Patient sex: F
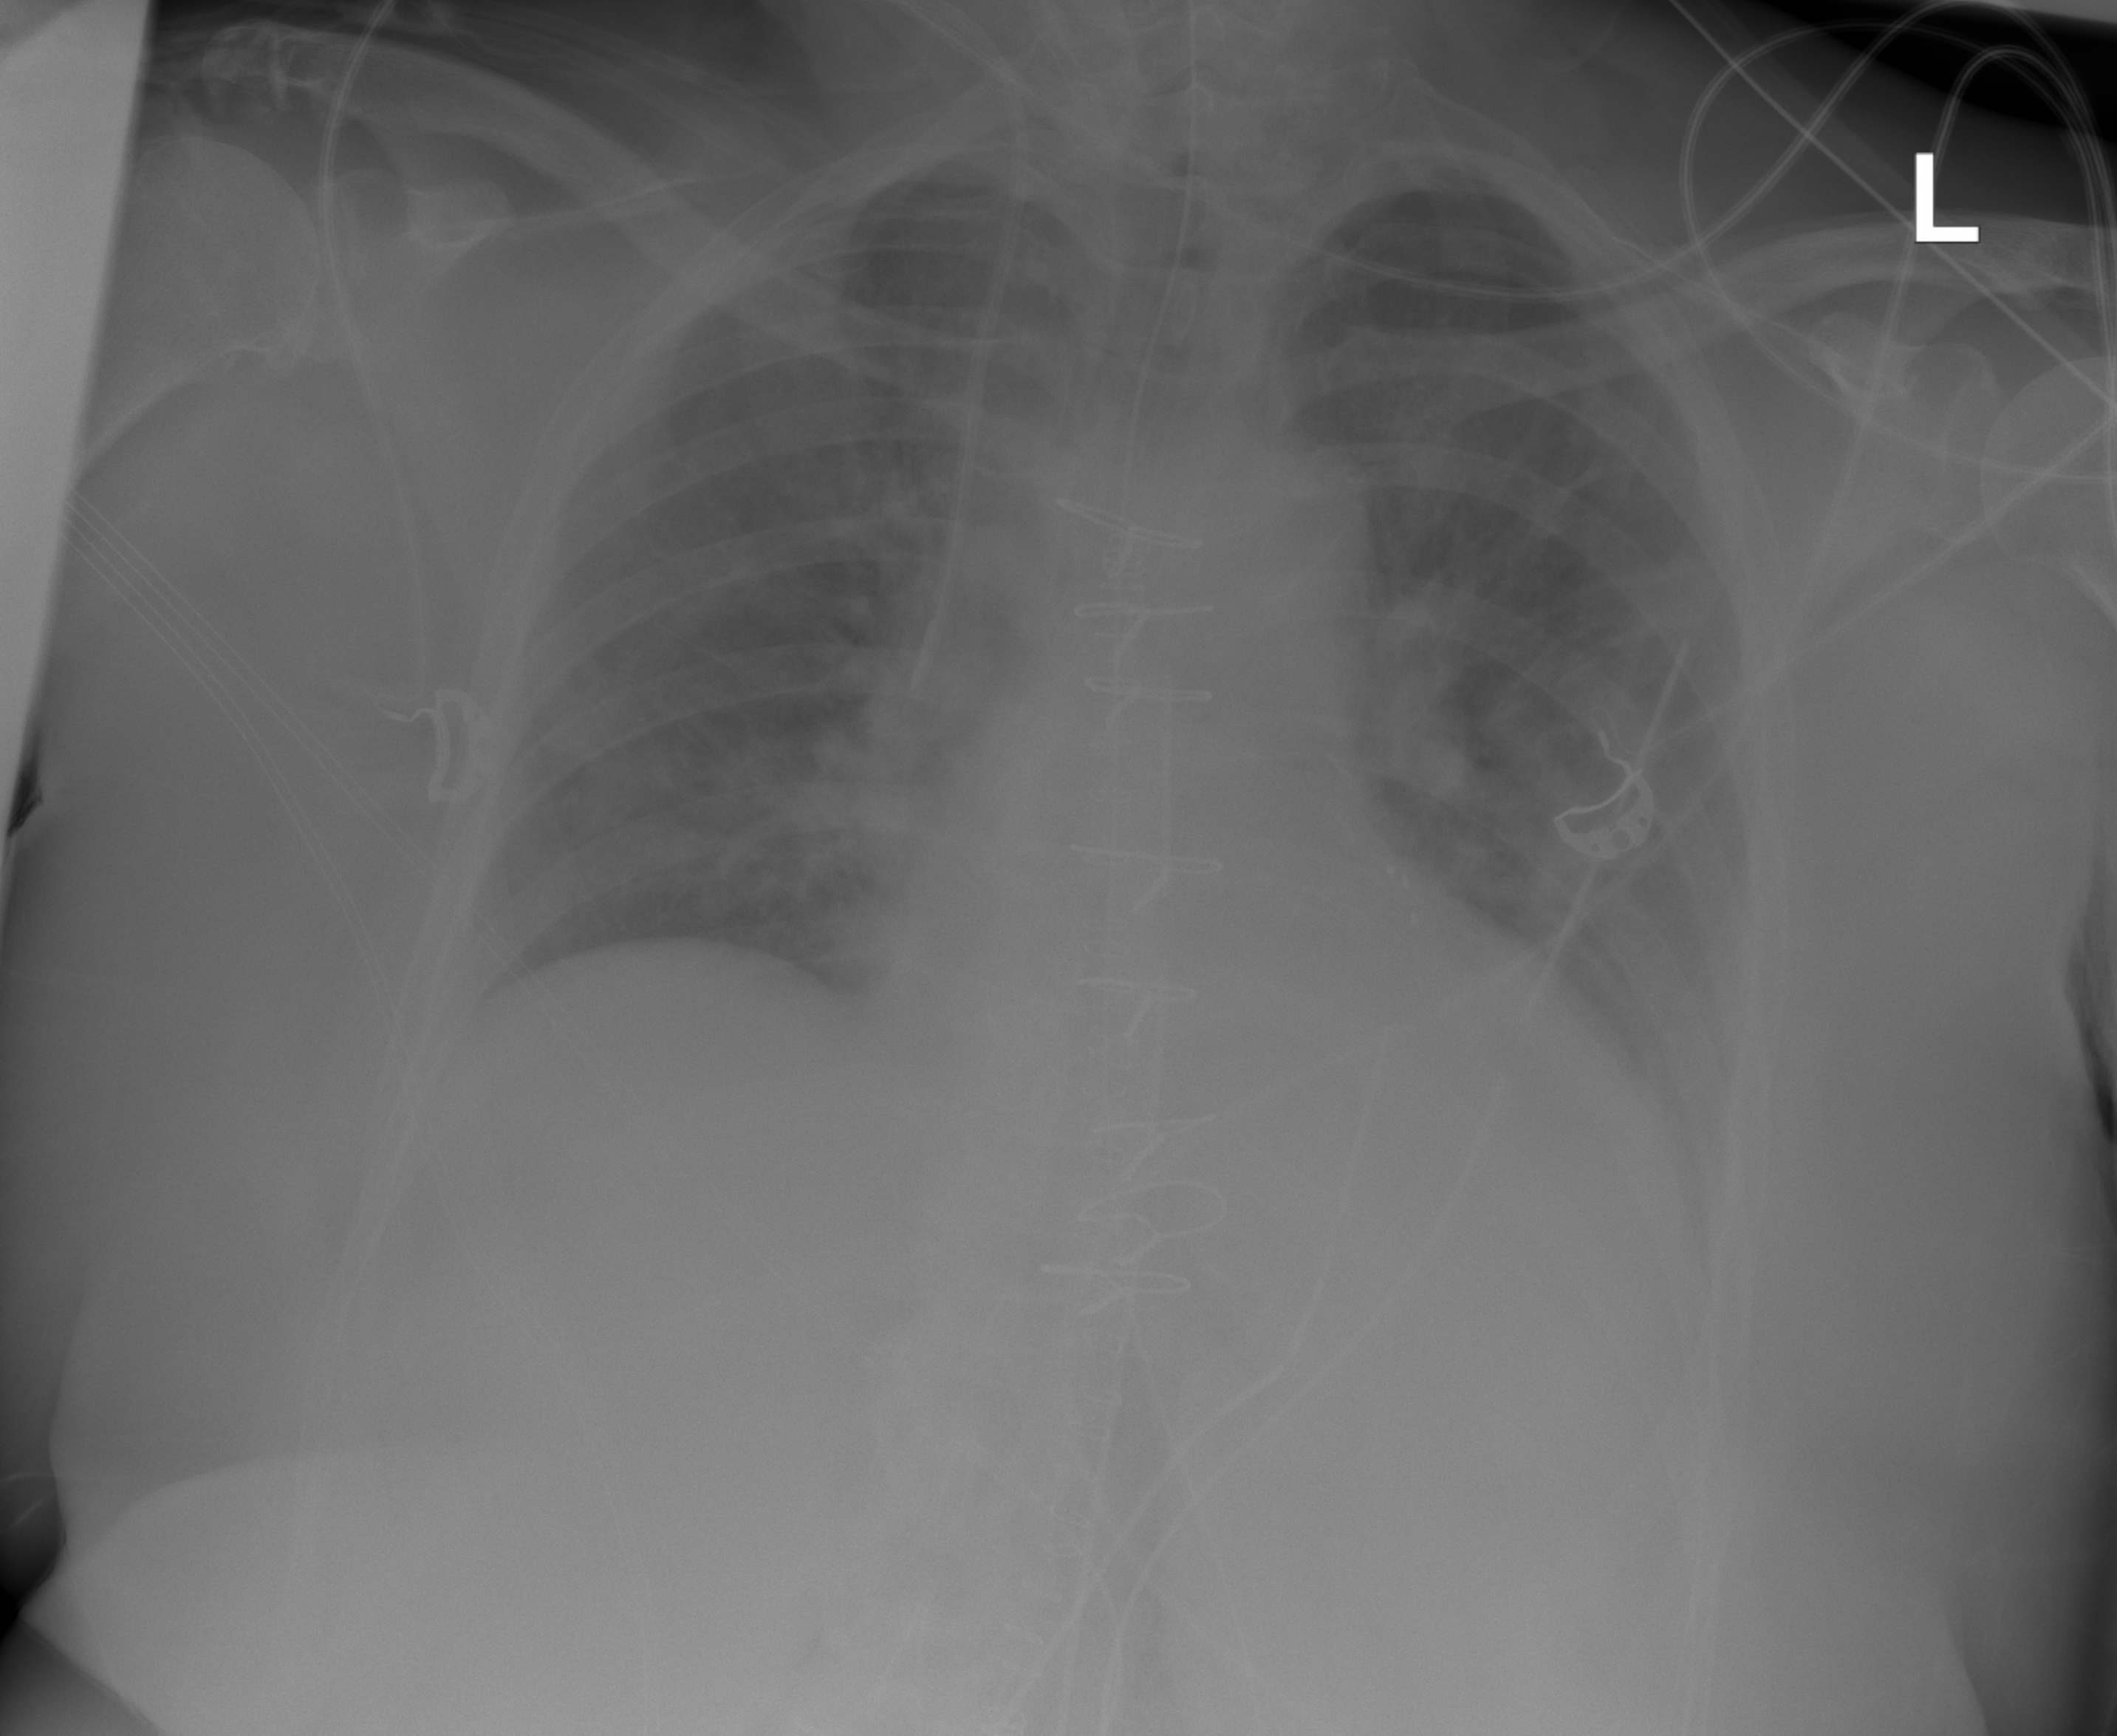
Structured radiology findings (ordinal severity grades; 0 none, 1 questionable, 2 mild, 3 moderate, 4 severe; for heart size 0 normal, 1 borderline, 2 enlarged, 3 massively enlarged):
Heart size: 1
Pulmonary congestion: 2
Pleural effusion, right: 0
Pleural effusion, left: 0
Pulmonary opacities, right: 2
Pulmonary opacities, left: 2
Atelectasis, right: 0
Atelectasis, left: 0